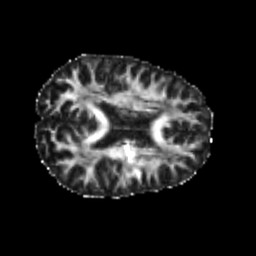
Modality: FA
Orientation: axial
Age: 22
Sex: male
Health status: healthy
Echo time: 0.074 s